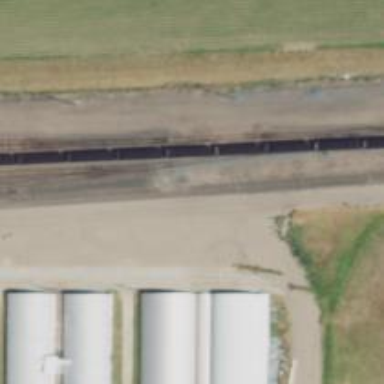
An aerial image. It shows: Railway siding with rails.